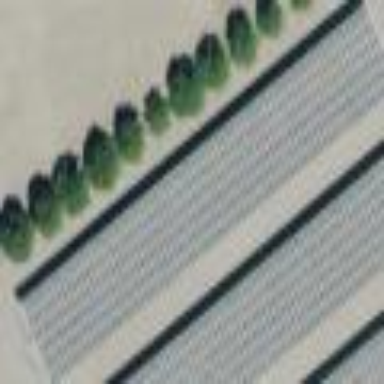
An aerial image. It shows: Solar photovoltaic panel generator.